Field crop: maize
Growth stage: 2
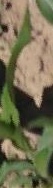
Species: maize